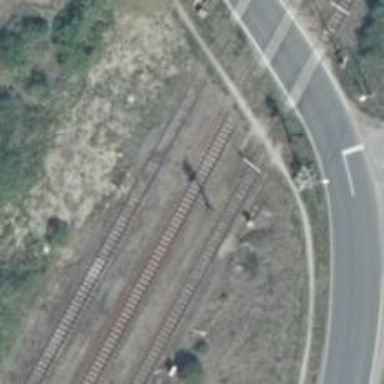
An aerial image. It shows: Railway signal.